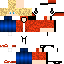
A male human skin with medium skin, wearing blonde long hair dressed in a red tshirt and red pants, featuring a closed mouth.